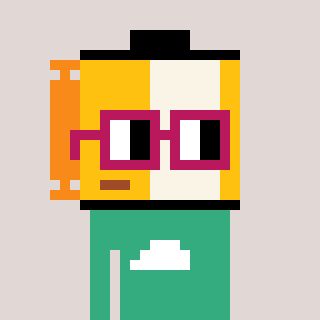
a pixel art character with square dark red glasses, a film roll-shaped head and a teal-colored body on a warm background